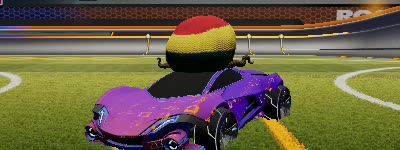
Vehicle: werewolf